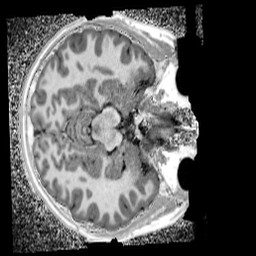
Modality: UNIT1_denoised
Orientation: axial
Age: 13
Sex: male
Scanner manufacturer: siemens
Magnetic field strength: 3 T
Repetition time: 4 s
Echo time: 0.00299 s